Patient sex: M
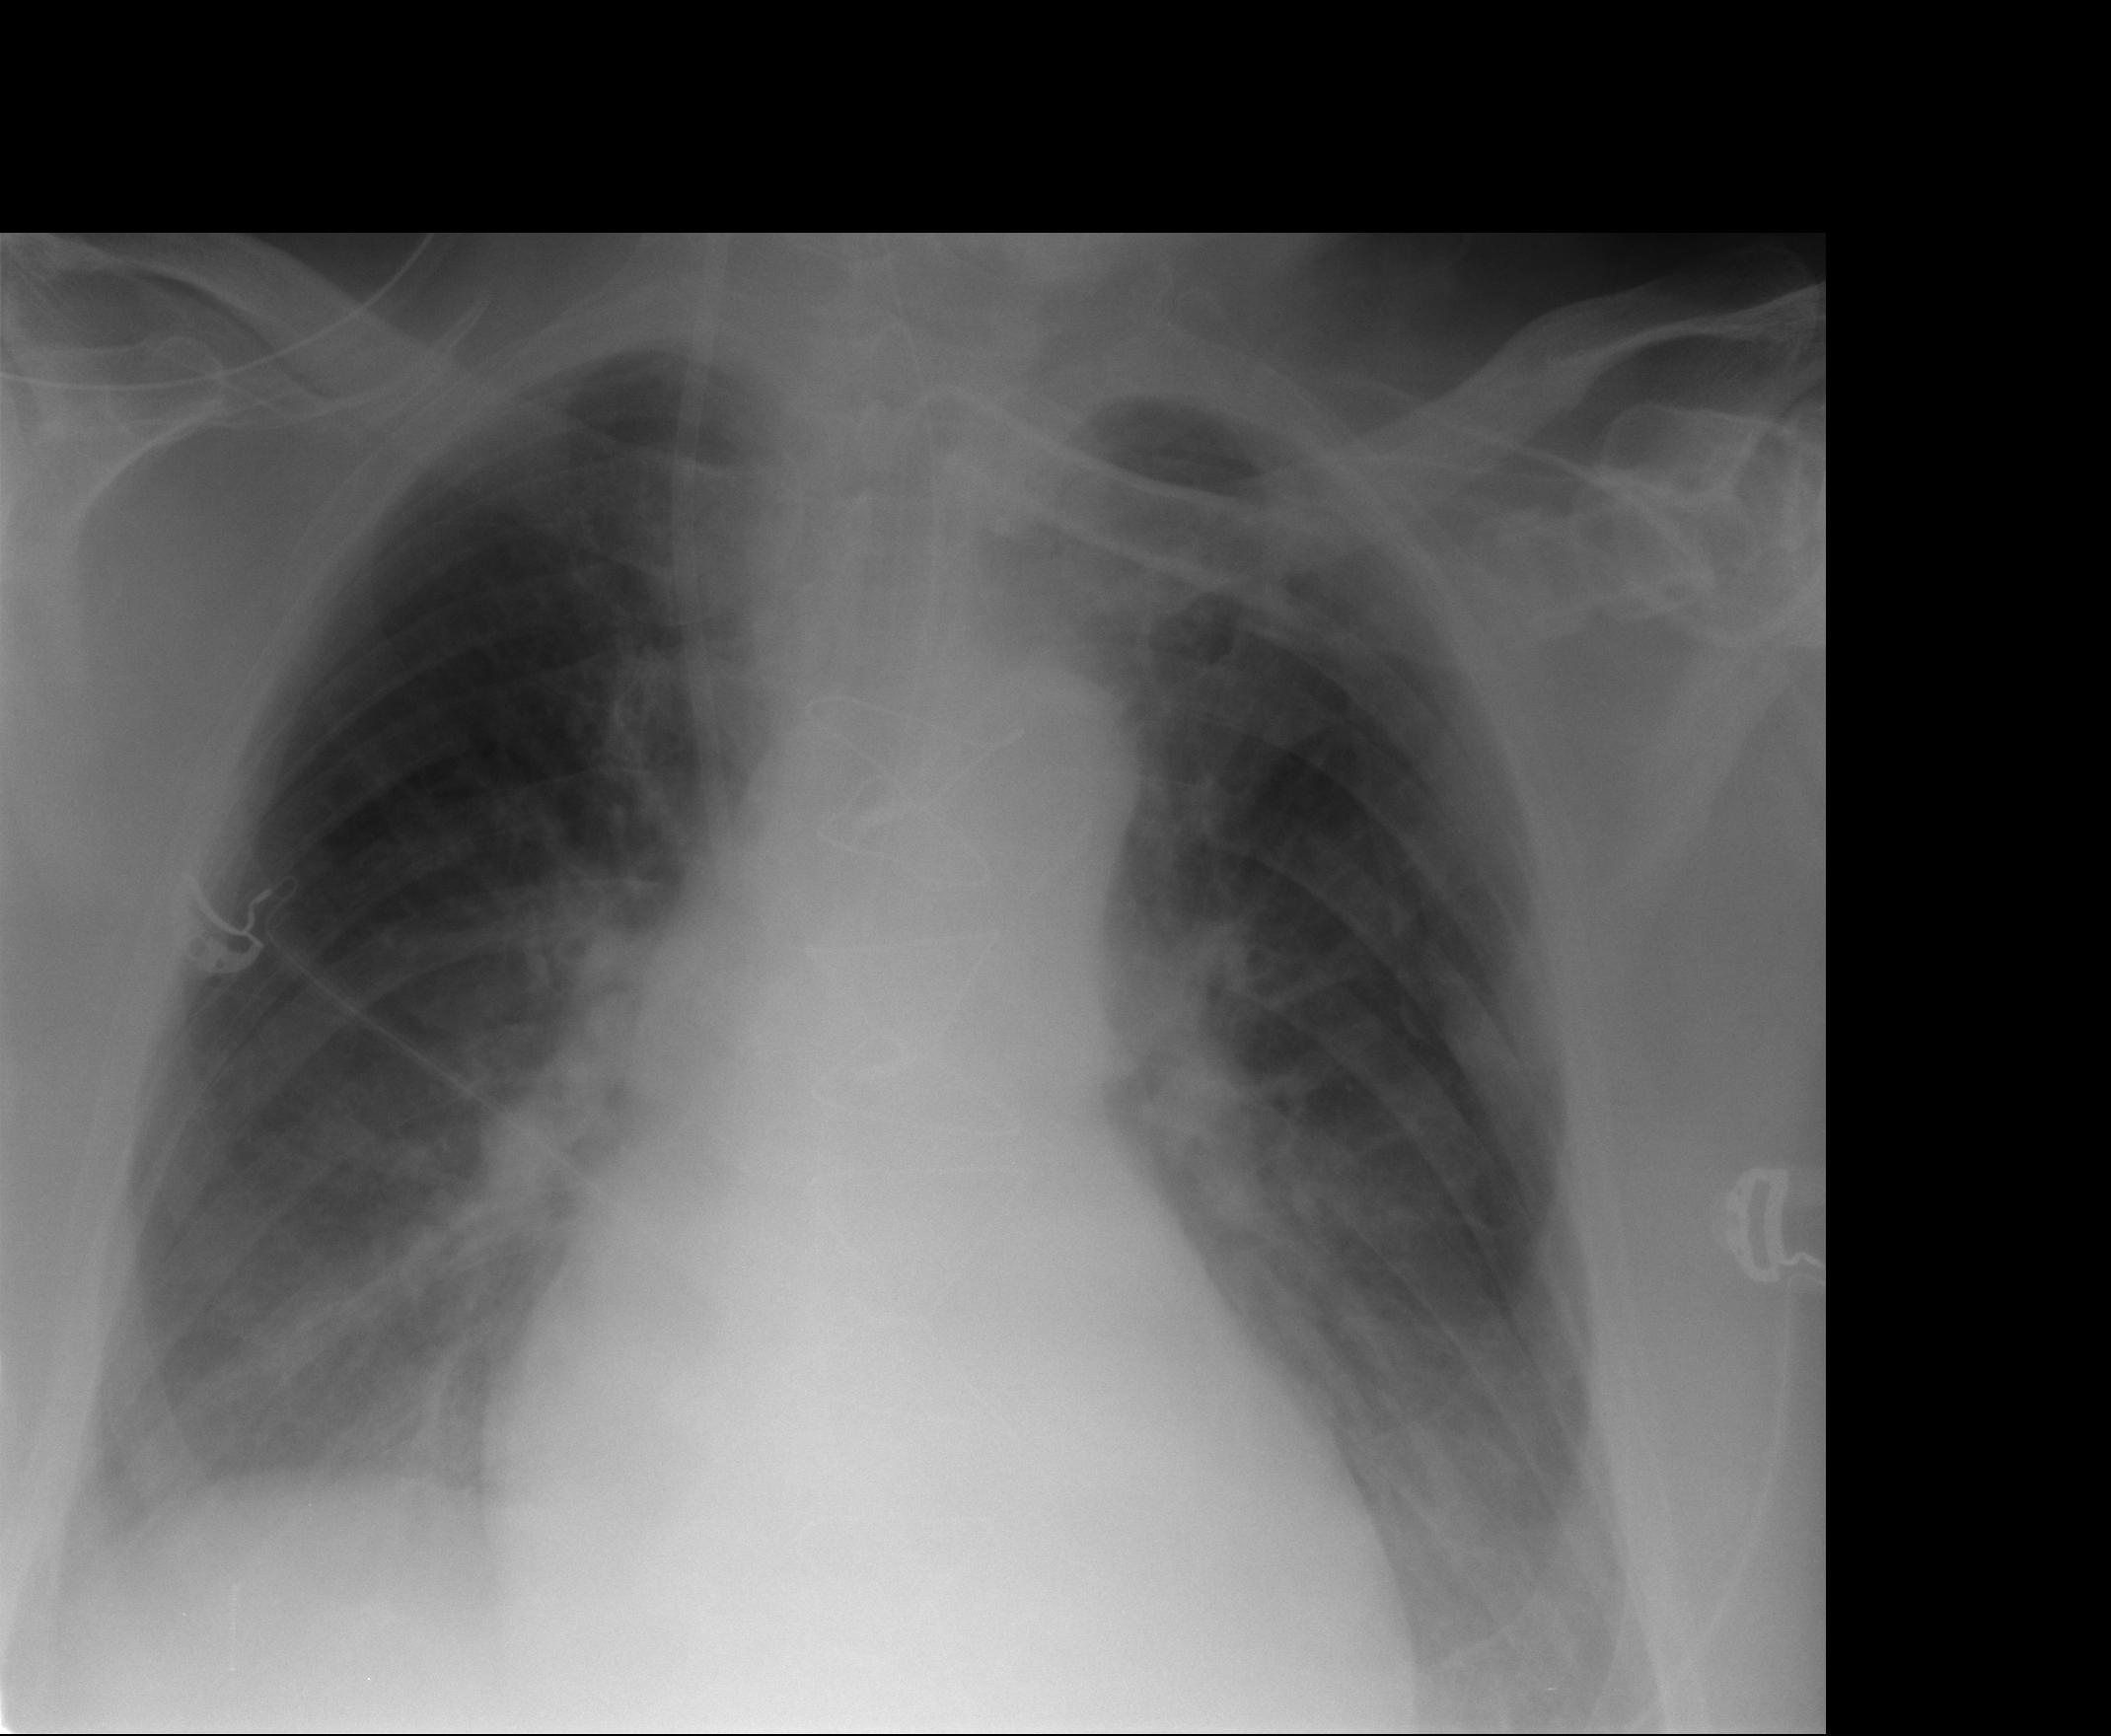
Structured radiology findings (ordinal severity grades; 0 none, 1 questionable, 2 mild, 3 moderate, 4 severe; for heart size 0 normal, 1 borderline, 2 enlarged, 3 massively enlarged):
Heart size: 1
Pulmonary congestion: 2
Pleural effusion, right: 2
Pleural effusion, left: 2
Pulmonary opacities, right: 0
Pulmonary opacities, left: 0
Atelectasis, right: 2
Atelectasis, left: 2